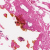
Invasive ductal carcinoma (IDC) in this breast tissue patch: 0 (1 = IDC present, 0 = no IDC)